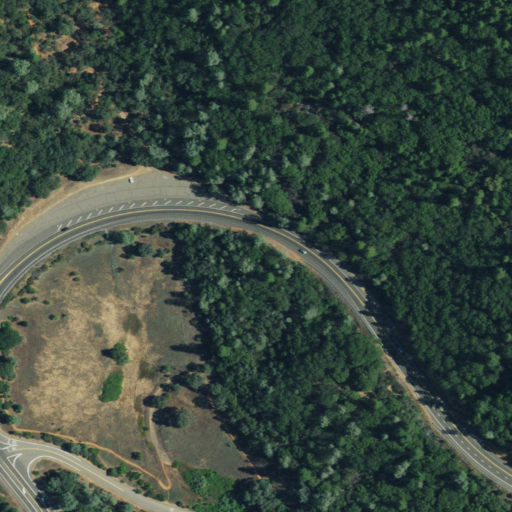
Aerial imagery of plain(s) in California named Drivers Flat containing evergreen forest, shrub, low intensity development, open development, deciduous forest, mixed forest, medium intensity development, and high intensity development